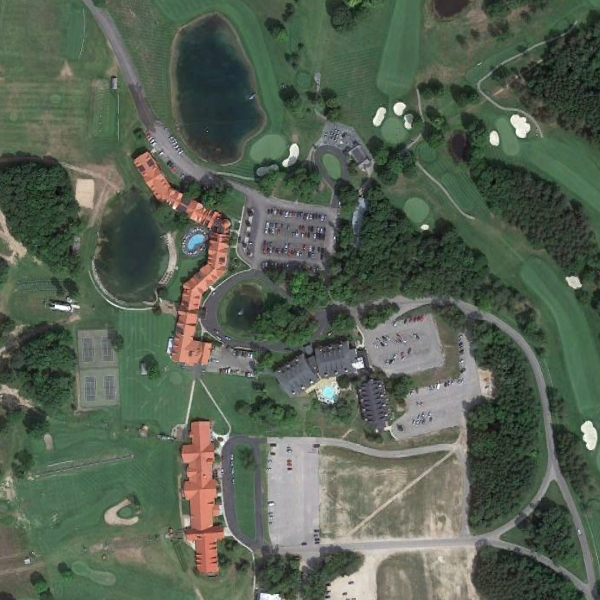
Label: Resort